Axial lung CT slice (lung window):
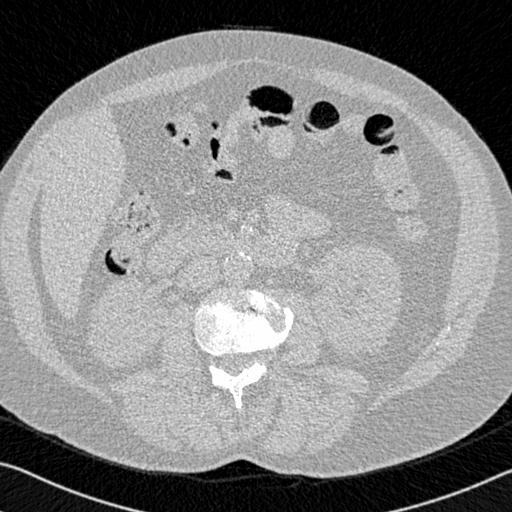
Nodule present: no